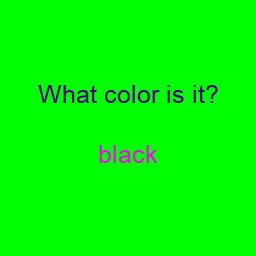
Color: magenta
Color name shown: black
Background color: lime
Question text color: indigo